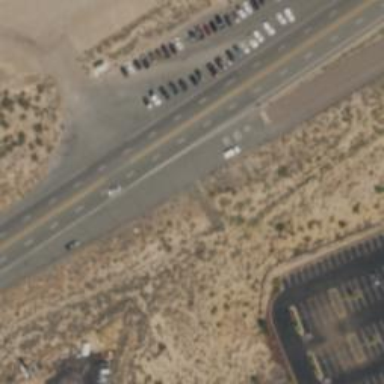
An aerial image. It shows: Asphalt escape road.